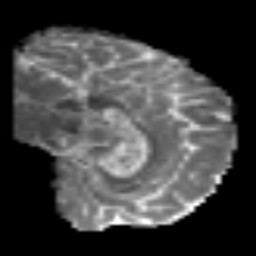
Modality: MD
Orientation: sagittal
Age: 54
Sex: male
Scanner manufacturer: siemens
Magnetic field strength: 3 T
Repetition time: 6.1 s
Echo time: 0.101 s